Field crop: tomato
Growth stage: 1
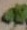
Species: solanum